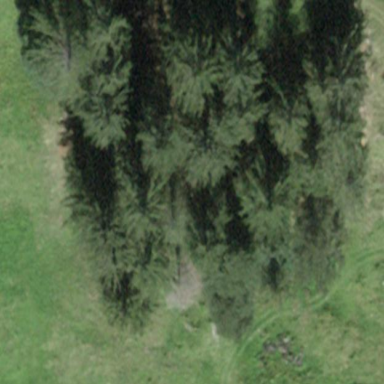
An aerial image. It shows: Forest area.